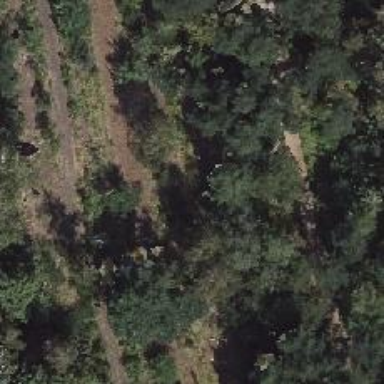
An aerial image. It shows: Abandoned railway with historical significance.